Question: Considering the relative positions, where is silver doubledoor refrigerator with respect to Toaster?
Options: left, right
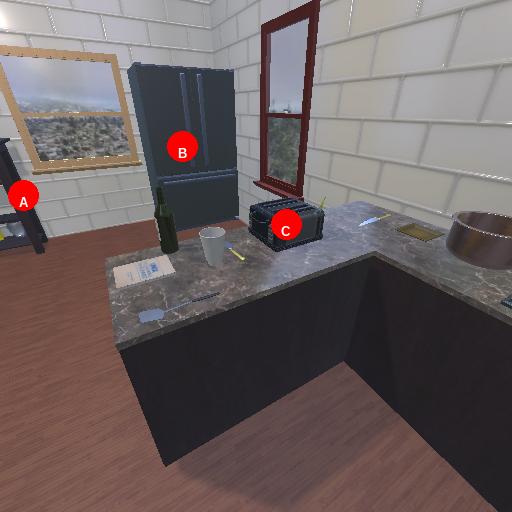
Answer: left